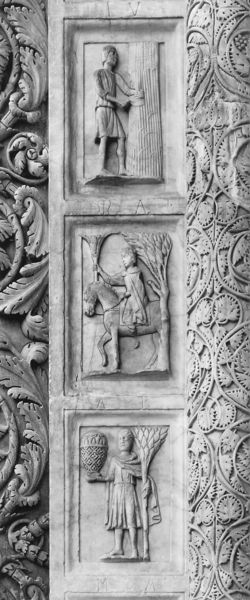
Titel: Ostportal, Baptisterium, Pisa
Standort: Pisa, Baptisterium (EU - I - Toskana)
Schlagwörter: baum, blätter, mann, umhang, menschen, blume, grau, marmor, männer, säule, tür, gebäude, muster, ornament, rahmen, stehen, stein, gewand, mantel, drei, gewänder, blatt, pflanze, pflanzen, bauern, esel, pferd, reiter, amphore, ranken, vase, sattel, zaumzeug, zügel, relief, italien, ernte, getreide, korn, ähre, monochrom, arbeiter, figuren, detail, ornamente, verzierung, palme, palmwedel, bildhauerei, tor, anbau, foto, bögen, eingang, gefäß, orient, schwarzweiß, lilie, portal, einfarbig, hammer, mittelalter, blattwerk, florenz, fresko, ähren, reliefs, szenen, verzierungen, ägypten, kirhce, arkantus, ernten, bohrung, ungefasst, wandrelief, scharzweiss, mönner, paleme, nichtgefasst